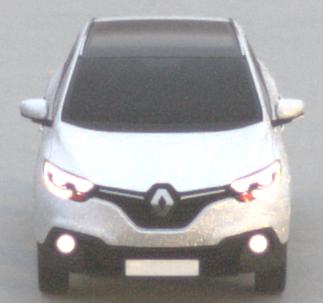
Make: Renault
Model: Kadjar ENERGY TCe 130
Detailed model: Kadjar
Model produced from: 2015/05
Model produced until: 2018/08
Doors: 5
Color: white
Road condition: dry road
Daytime: sunrise or sunset
Contrast: low contrast